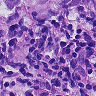
Metastatic tissue present: yes